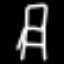
Label: chair